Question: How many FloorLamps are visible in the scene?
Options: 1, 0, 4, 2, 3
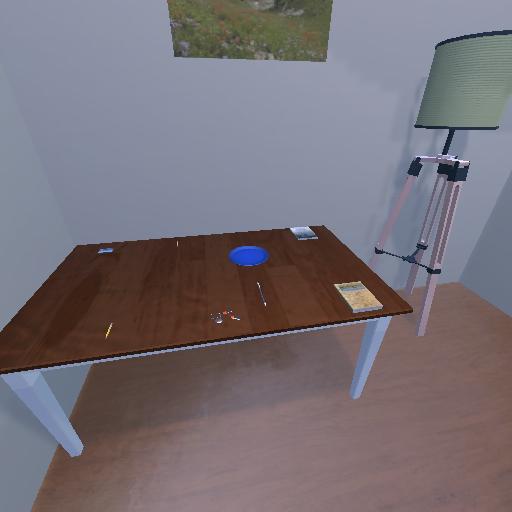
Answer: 1